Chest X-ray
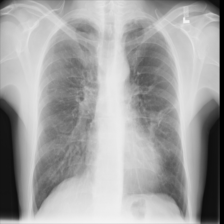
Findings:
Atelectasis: negative
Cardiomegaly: negative
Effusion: negative
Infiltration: negative
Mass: negative
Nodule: negative
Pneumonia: negative
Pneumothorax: negative
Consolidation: negative
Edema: negative
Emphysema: negative
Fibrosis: negative
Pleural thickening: negative
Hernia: negative